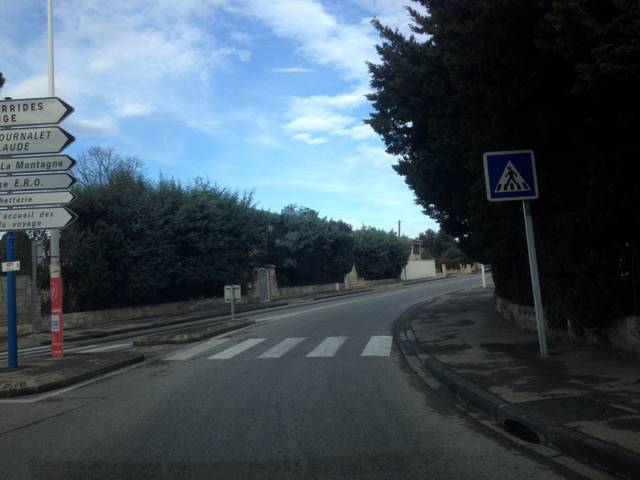
Region: France
Coordinates: 44.006, 4.887